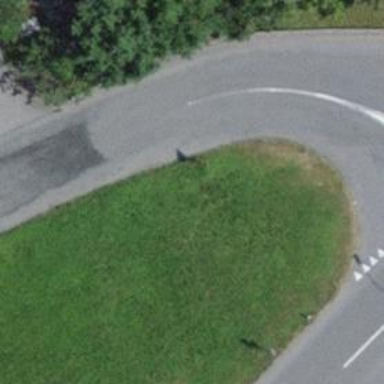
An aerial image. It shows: Traffic calming island.